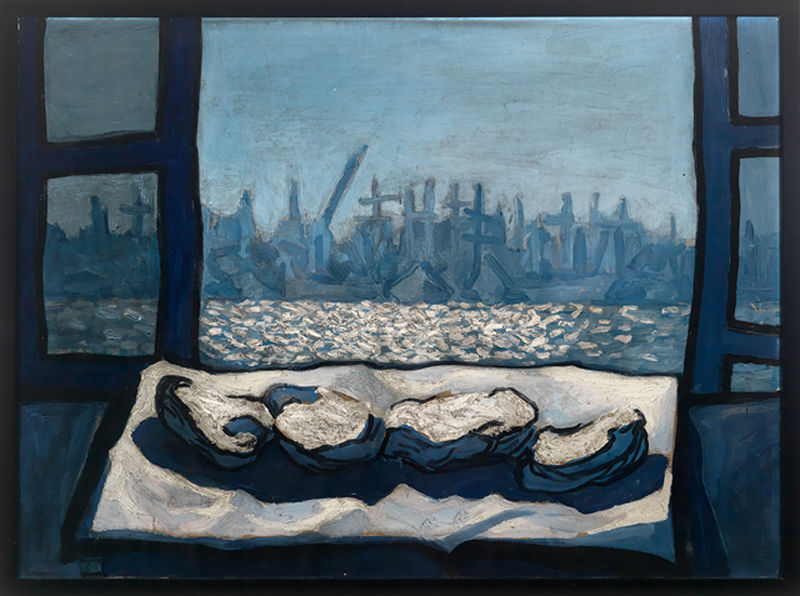
Titel: City View, City View
Künstler: Dmitrii Merinov
Standort: Amherst (Massachusetts, USA)
Institution: Mead Art Museum, Amherst College
Schlagwörter: blau, himmel, steine, blue, white, window, reflection, bett, food, ocean, sea, see, water, sun, river, view, paper, cross, still life, city, day, weiss, matisse, boot, boote, schiff, harbour, dynamic, fish, picasso, cityscape, meer, schiffe, fenster, cut, landschaft, still, graveyard, moderne, crosses, pieces, bread, windowsill, wellen, vegetable, cty, windowpane, dried, hafen, habour, steine+#, nodren